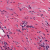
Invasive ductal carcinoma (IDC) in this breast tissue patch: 0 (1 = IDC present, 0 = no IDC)